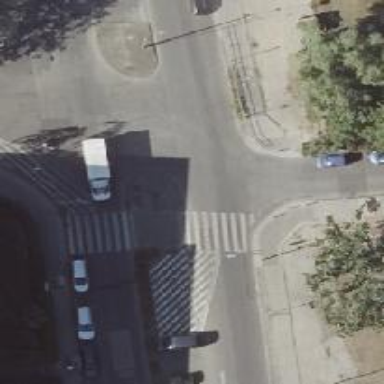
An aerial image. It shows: Marked footway crossing with zebra island.